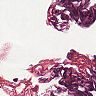
Metastatic tissue present: no